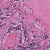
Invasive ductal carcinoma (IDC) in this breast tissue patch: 1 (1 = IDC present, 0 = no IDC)